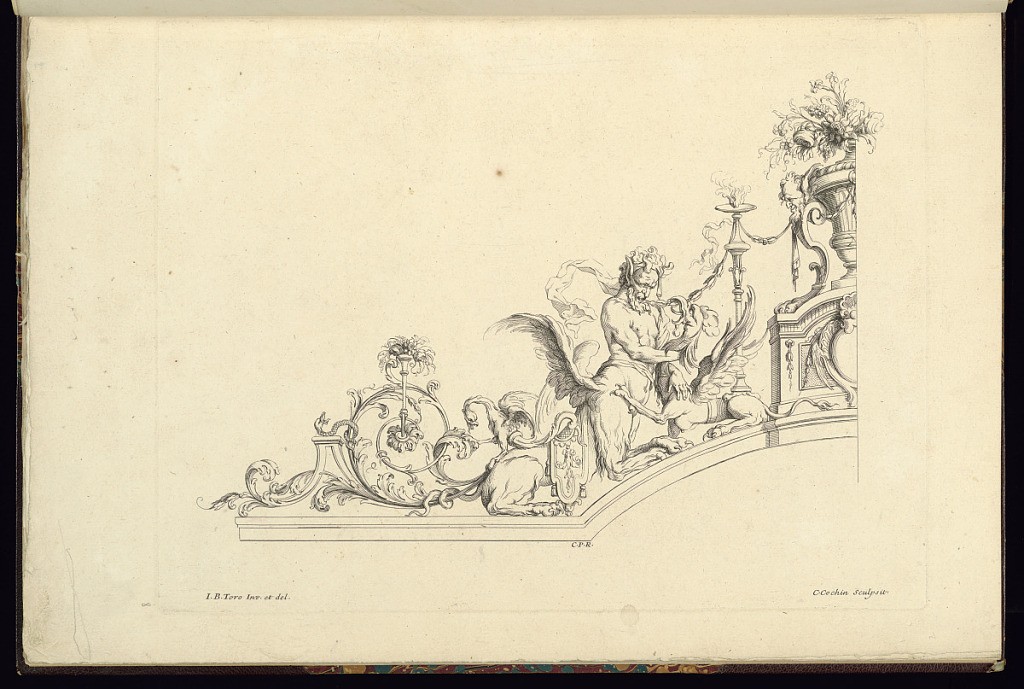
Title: Ornament Design
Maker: Jean-Bernard Turreau, French, 1672 - 1731
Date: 1716
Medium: Etching on laid paper
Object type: Print
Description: Design for ornament, possibly for decoration within a pediment, along a semicircular base. Scrolling leaves, rosettes, fruits, flowers, fleurons, foliate scrolls, cartouche, pedestal, shell, fluting, vases, griffins, snake, mythological creatures, satyr, mask, festoons of leaves, and flaming torch. The plate is signed